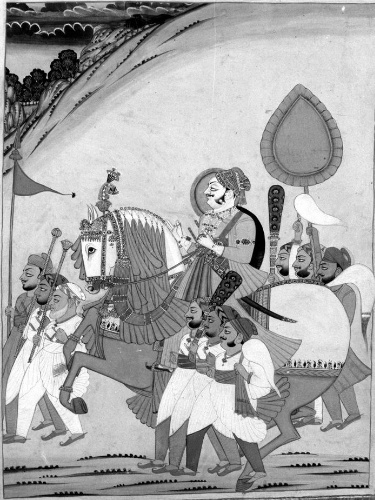
Date: ca. 1800
Object type: Painting
Classification: Paintings
Medium: Color, gold and silver on paper
Culture: India (Rajasthan, Kota)
Period: Rajput: Kota
Dimensions: 12 1/2 x 9 1/2 in. (31.8 x 24.1 cm)
Department: Asian Art
Credit line: Gift of Adele Simpson, 1964
Accession year: 1964
Repository: Metropolitan Museum of Art, New York, NY
Tags: Men|Horses